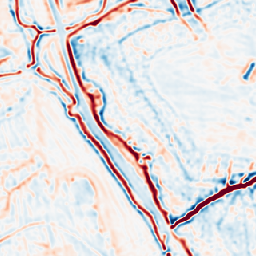
Category: multiscale
Decomposition family: log
Decomposition parameters: sigma: 2
Upsampling method: nearest
Upsampling parameters: scale: 8
Upsampling scale: 8